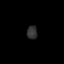
Tissue: prostate
Cell type: Epithelial cells
Senescence score: 0.3302
Nuclear area (px): 141
Mean DAPI intensity: 48.199